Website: crate-barrel
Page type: billing-address
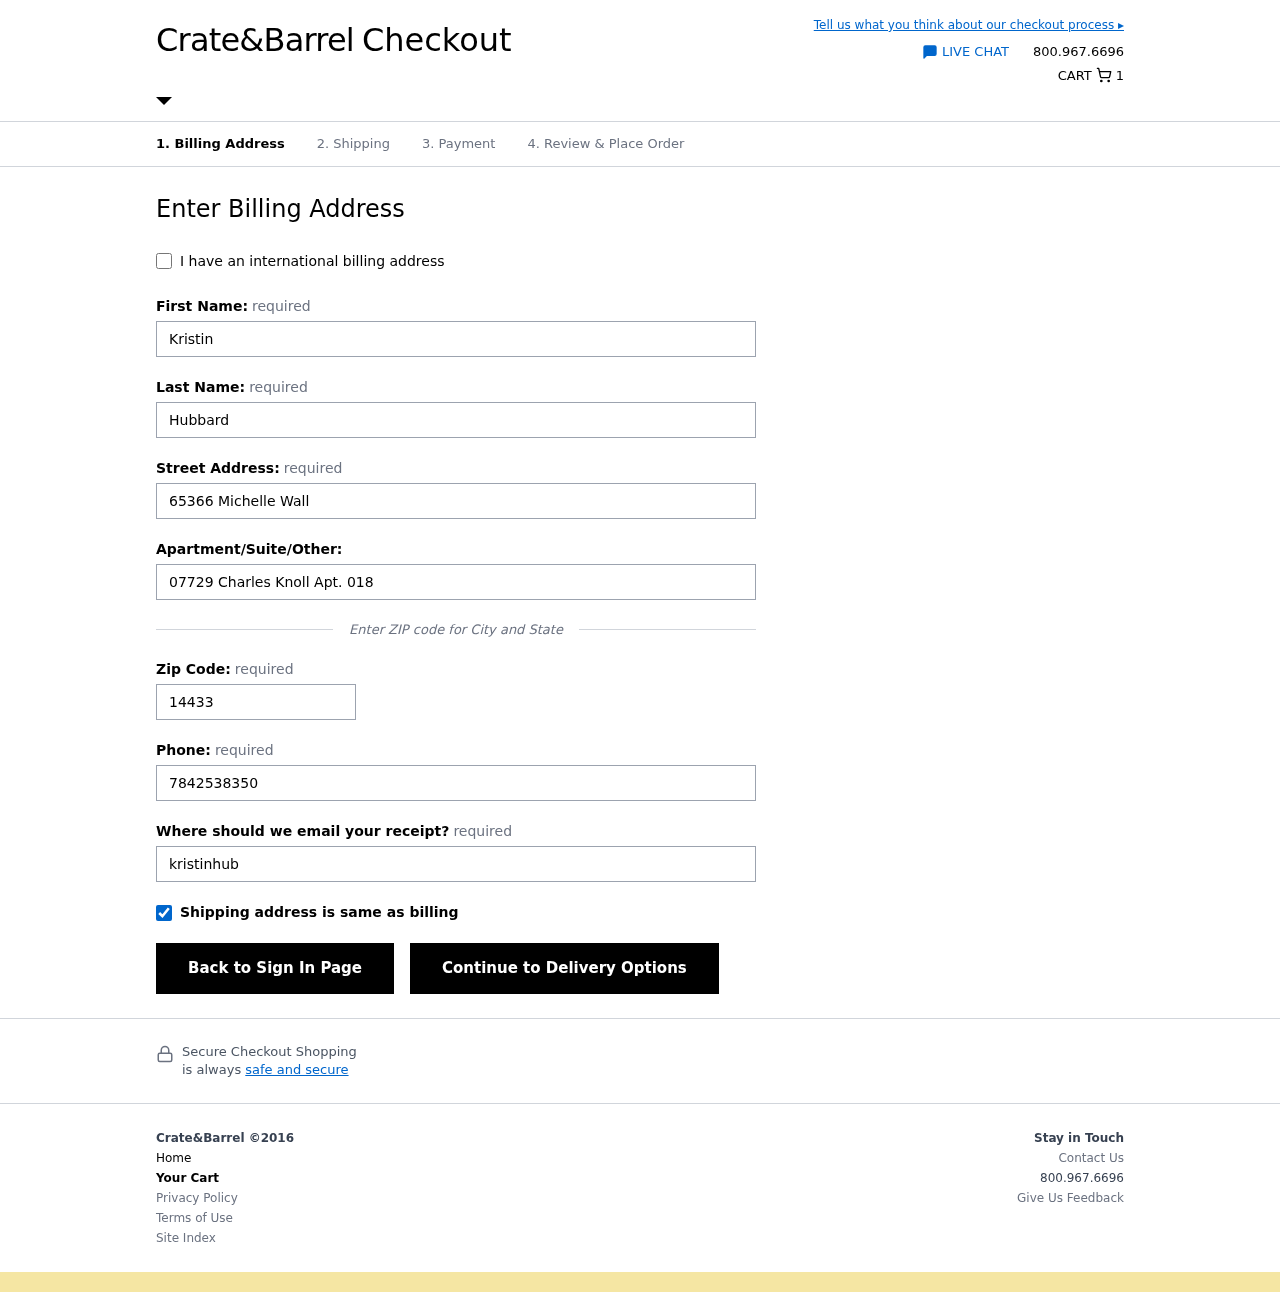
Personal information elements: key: PII_EMAIL
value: kristinhubbard@yahoo.com
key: PII_FIRSTNAME
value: Kristin
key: PII_LASTNAME
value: Hubbard
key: PII_PHONE
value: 7842538350
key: PII_POSTCODE
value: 14433
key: PII_STREET
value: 65366 Michelle Wall
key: PII_STREET2
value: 07729 Charles Knoll Apt. 018
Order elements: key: ORDER_NUM_ITEMS
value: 1